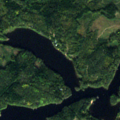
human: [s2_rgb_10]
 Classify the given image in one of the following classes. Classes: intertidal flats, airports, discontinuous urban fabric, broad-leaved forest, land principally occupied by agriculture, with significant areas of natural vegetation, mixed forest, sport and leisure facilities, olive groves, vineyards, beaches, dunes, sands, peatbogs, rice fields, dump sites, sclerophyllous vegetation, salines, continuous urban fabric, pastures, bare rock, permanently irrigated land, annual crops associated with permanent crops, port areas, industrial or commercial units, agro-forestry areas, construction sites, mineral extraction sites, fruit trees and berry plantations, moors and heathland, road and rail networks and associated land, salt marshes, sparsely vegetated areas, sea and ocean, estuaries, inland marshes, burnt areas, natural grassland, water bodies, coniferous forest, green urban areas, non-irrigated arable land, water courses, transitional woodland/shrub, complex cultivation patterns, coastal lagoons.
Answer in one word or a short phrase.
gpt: coniferous forest, mixed forest, water bodies